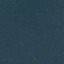
Label: Forest